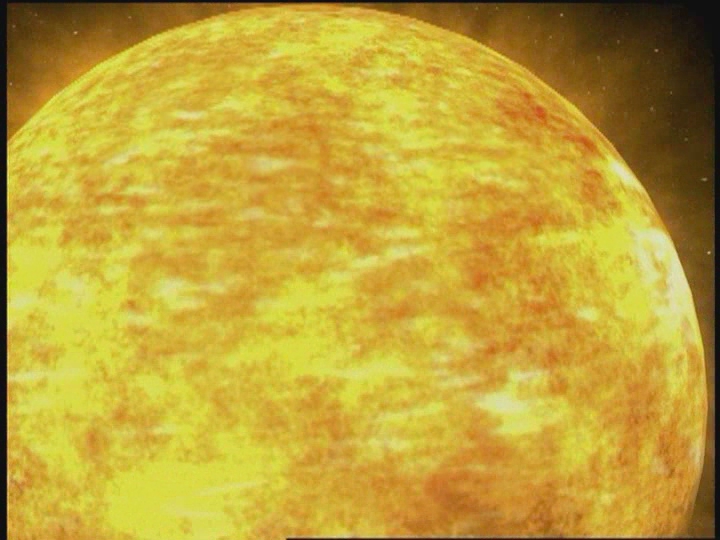
CME leaving the Sun [Video] CME leaving the Sun [Video], sun, nasa, springequinox, sunearthday, nasasunearthday